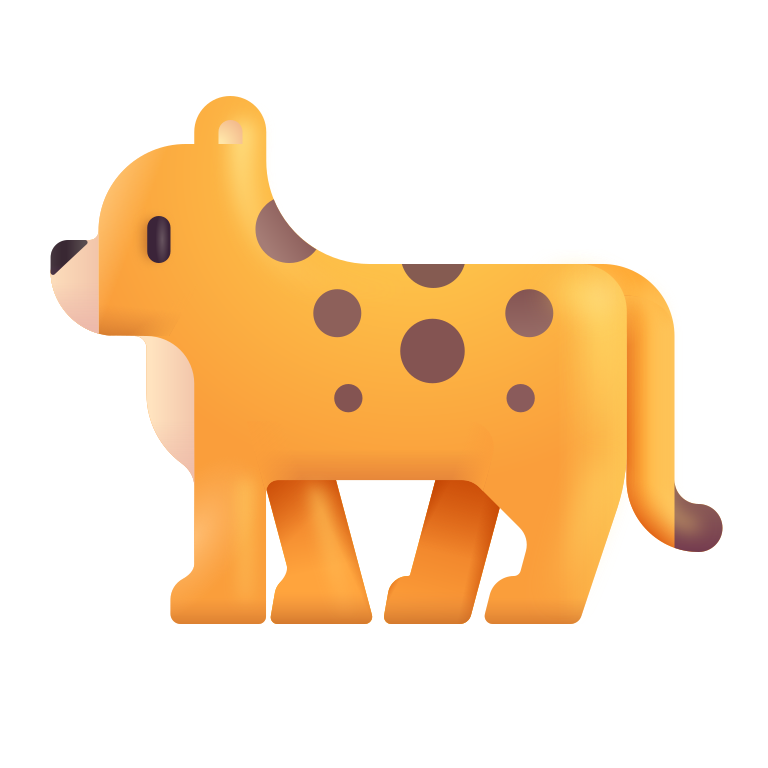
leopard color